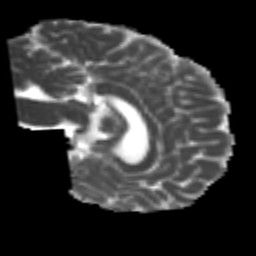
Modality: MD
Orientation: sagittal
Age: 25
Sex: female
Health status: healthy
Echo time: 0.074 s